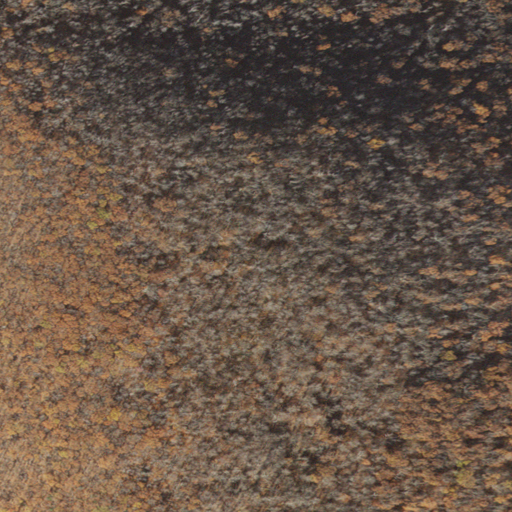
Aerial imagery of mountain in Massachusetts named Honwee Mountain containing only deciduous forest